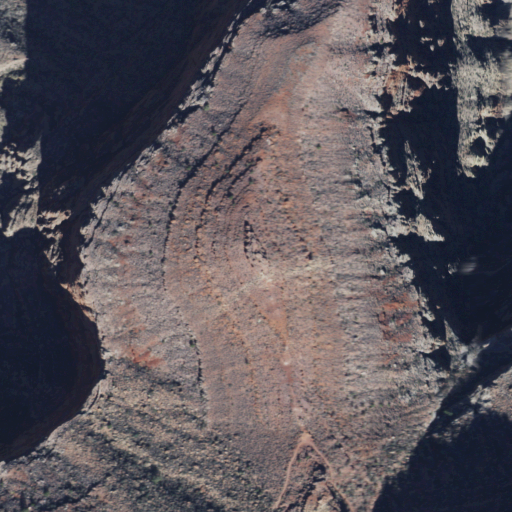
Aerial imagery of cliff(s) in Arizona named Lookout Point containing shrub and barren land